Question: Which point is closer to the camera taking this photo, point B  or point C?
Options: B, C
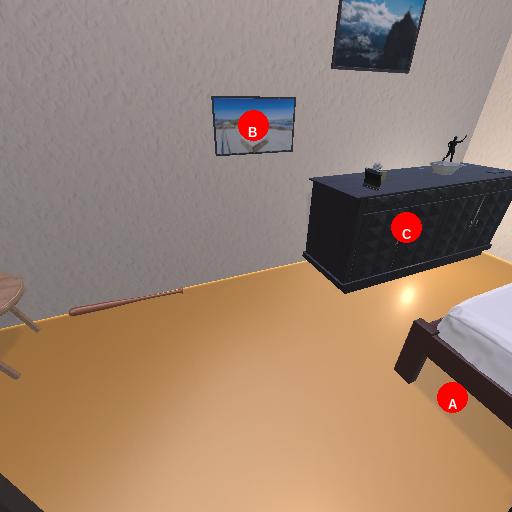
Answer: B